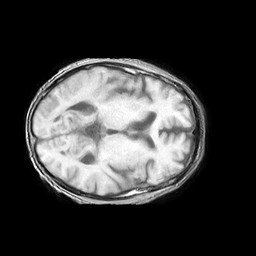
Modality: T1w
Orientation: axial
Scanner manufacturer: philips
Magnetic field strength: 1.5 T
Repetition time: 0.2035 s
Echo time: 0.001809 s